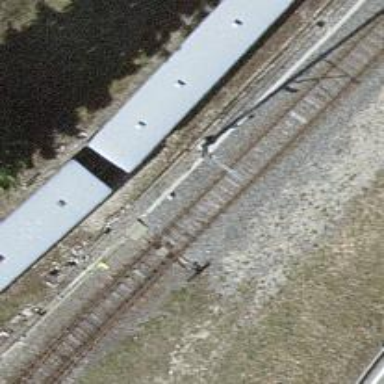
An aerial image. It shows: Railway switch.